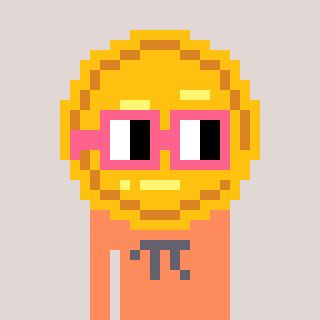
a pixel art character with square pink glasses, a medal-shaped head and a peachy-colored body on a warm background